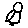
Label: bird